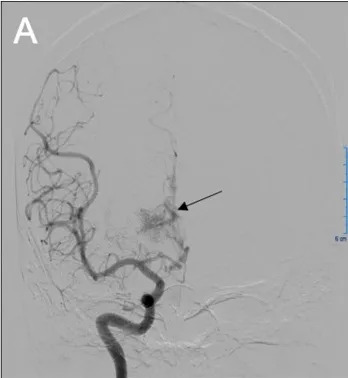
Anteroposterior.
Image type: radiology (ct)